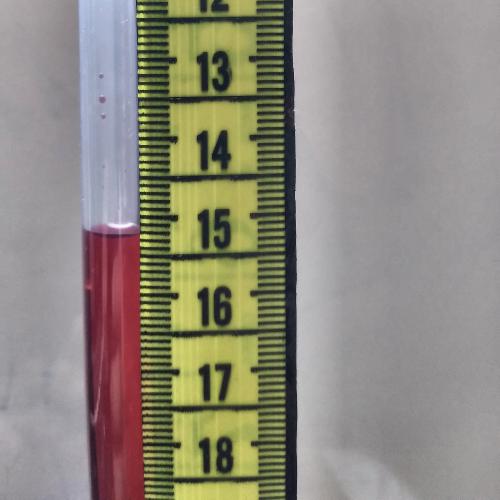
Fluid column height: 15.2 cm